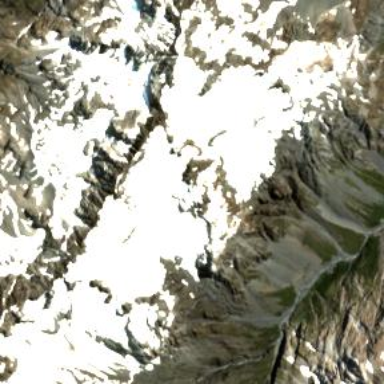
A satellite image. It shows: Majestic glacier in the distance.